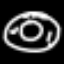
Label: donut